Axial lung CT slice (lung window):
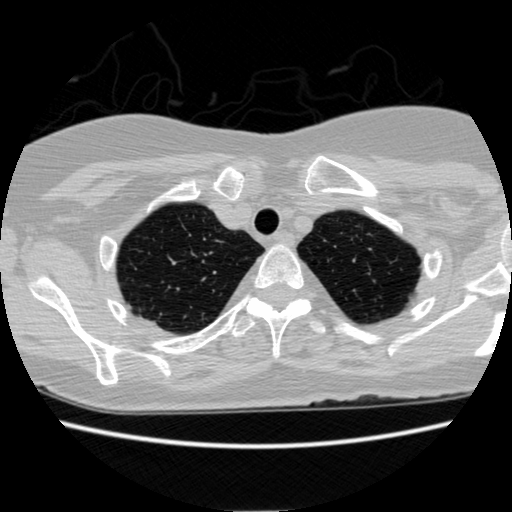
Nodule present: no